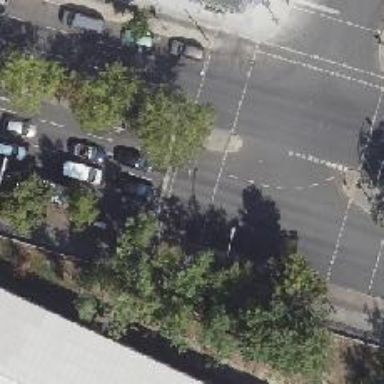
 along with parking lane on the right side."